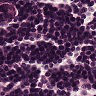
Metastatic tissue present: no